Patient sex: M
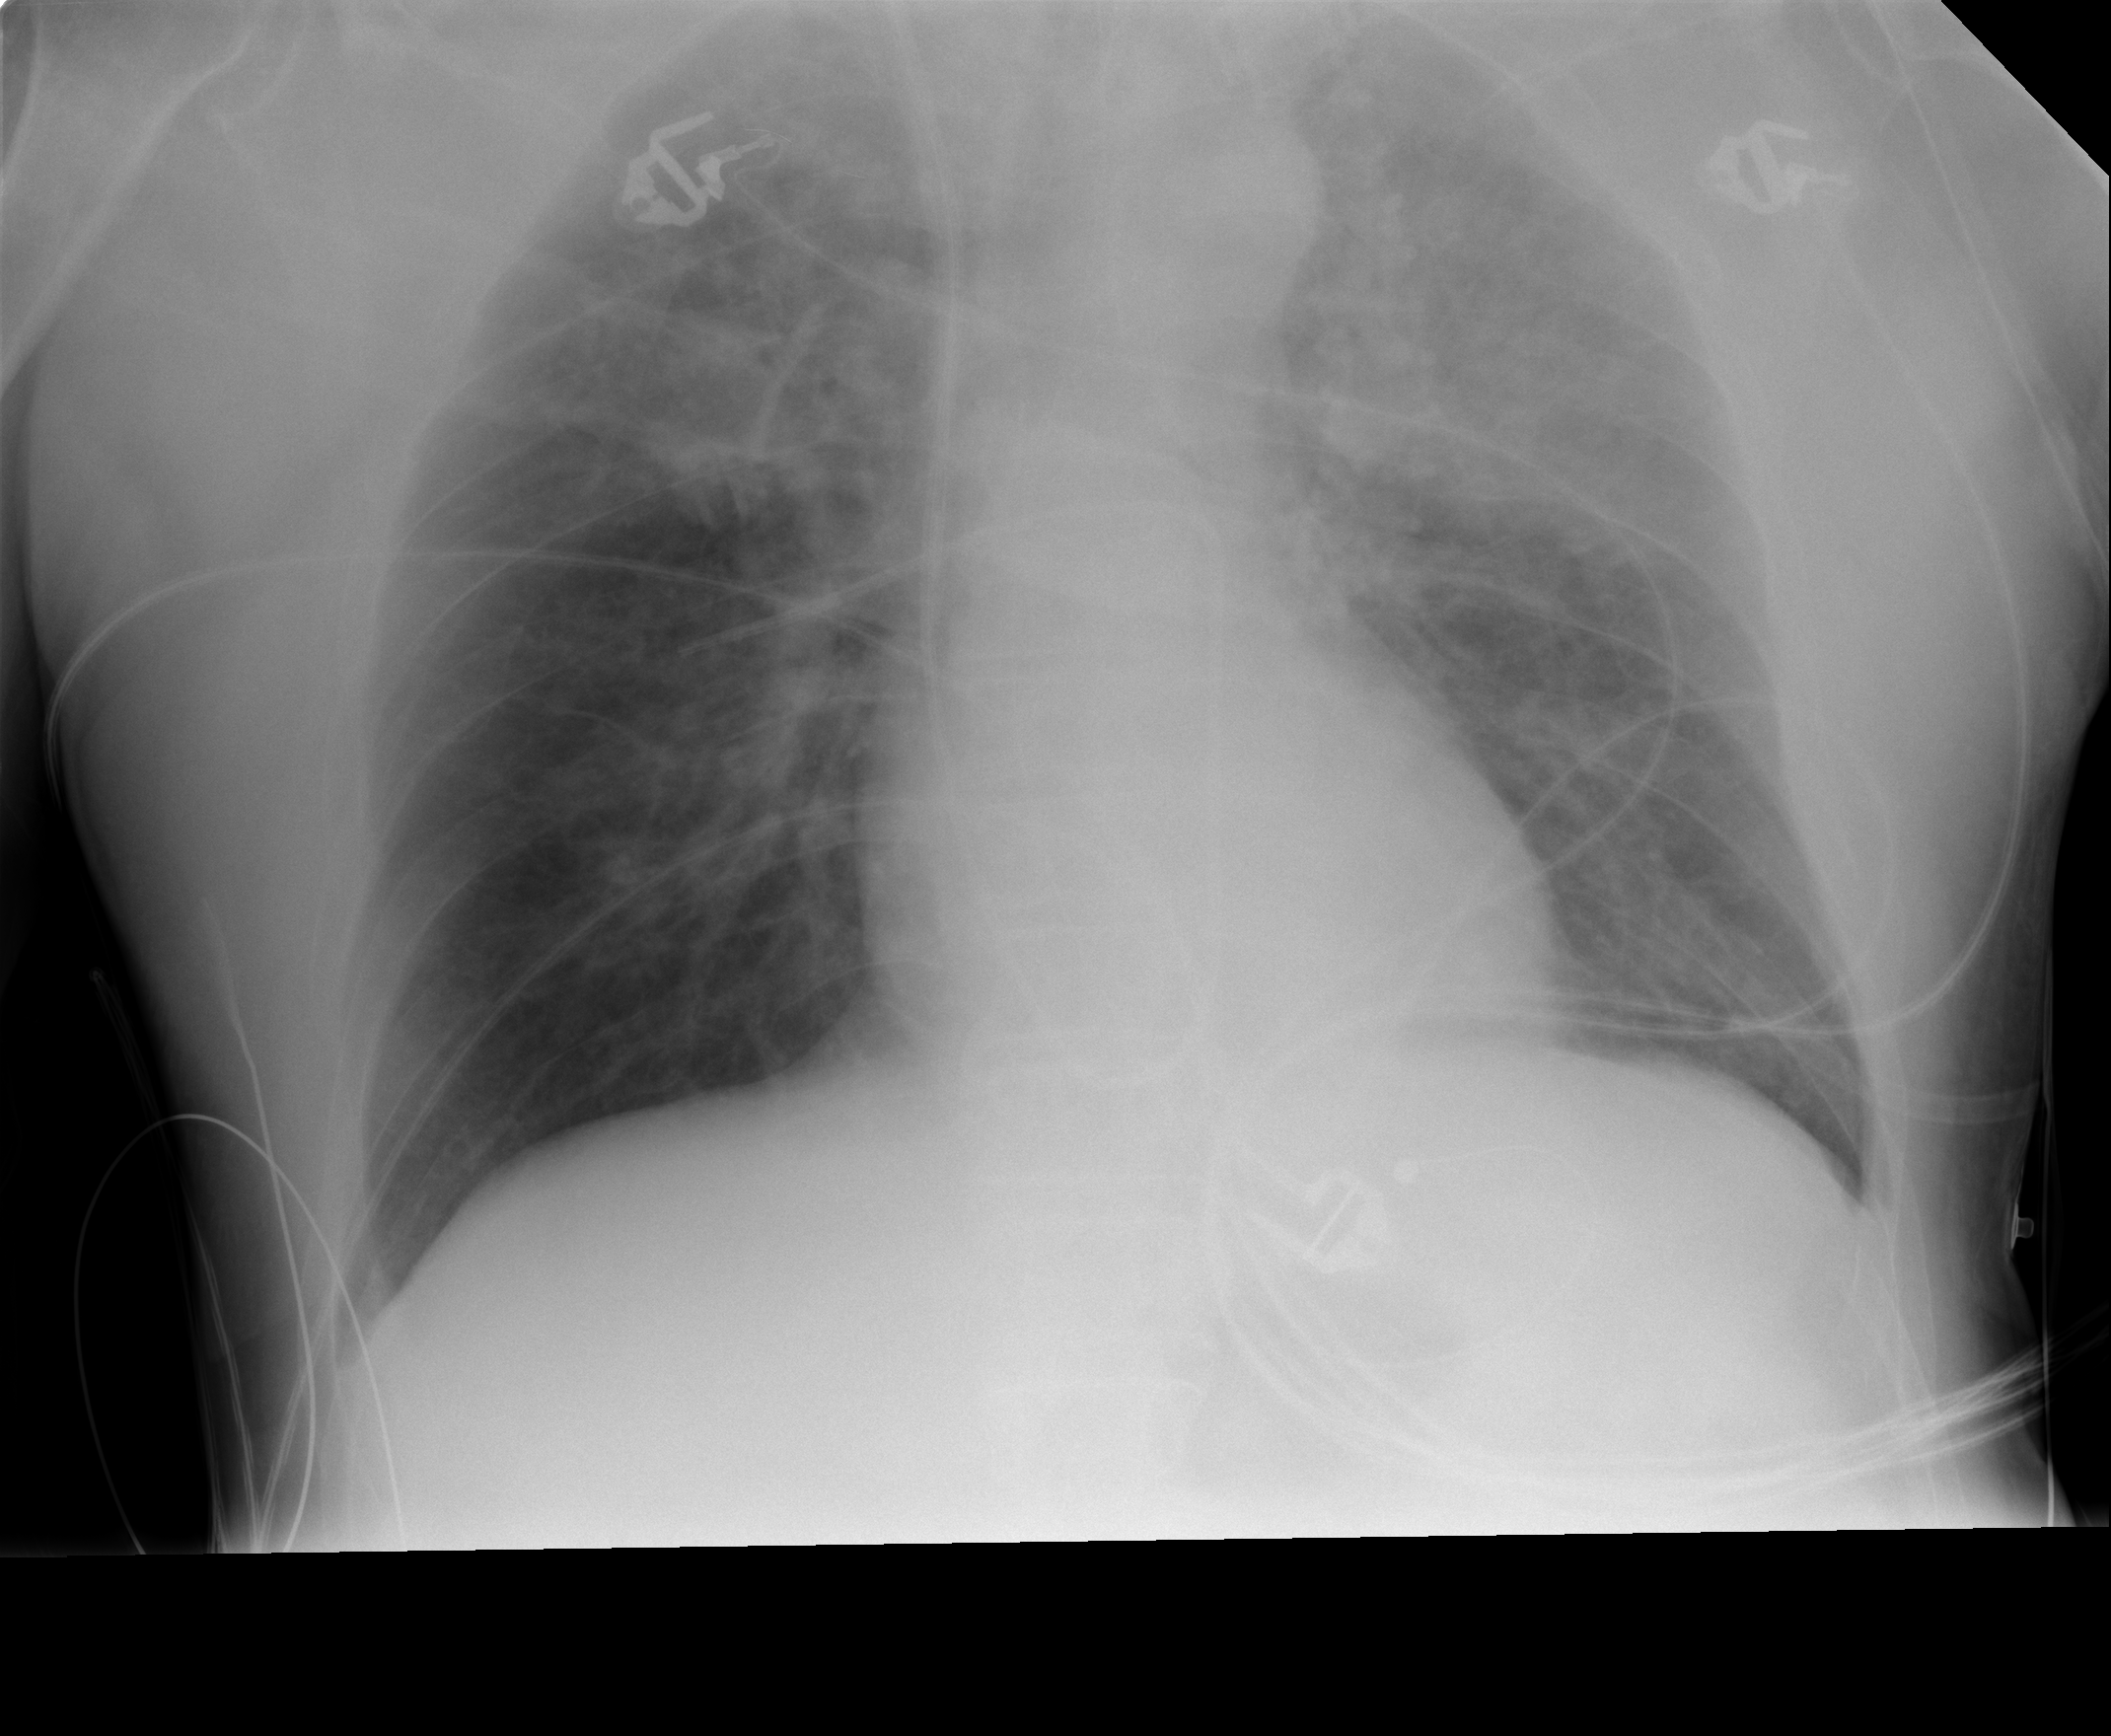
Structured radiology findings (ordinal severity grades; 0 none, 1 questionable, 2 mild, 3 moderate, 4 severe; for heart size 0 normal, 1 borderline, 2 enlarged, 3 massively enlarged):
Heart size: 0
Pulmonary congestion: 0
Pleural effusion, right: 0
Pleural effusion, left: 0
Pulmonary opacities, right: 3
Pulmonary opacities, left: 4
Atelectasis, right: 2
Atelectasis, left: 2